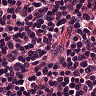
Metastatic tissue present: no